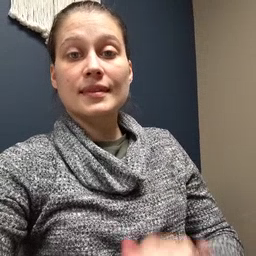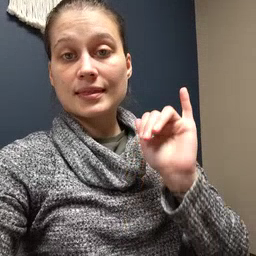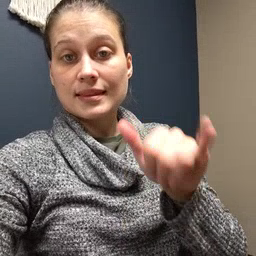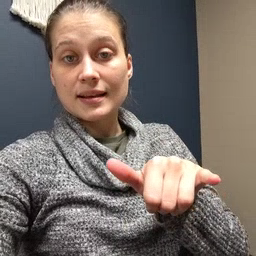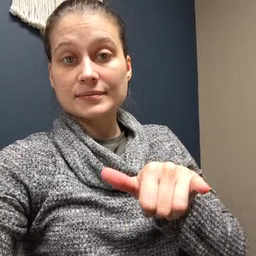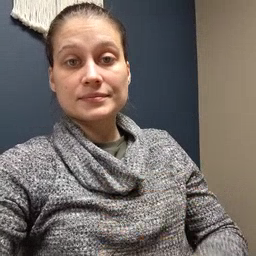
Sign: that